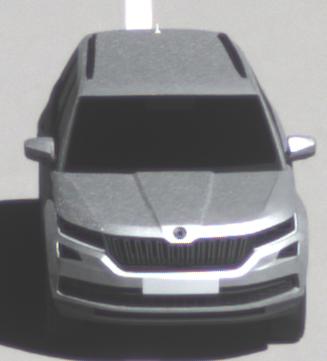
Make: Skoda
Model: Kodiaq 1.4 TSI
Detailed model: Kodiaq
Model produced from: 2017/03
Model produced until: 2018/05
Doors: 5
Color: white
Road condition: wet road
Daytime: morning or afternoon
Contrast: high contrast